Field crop: maize
Growth stage: 2
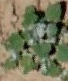
Species: chenopodium